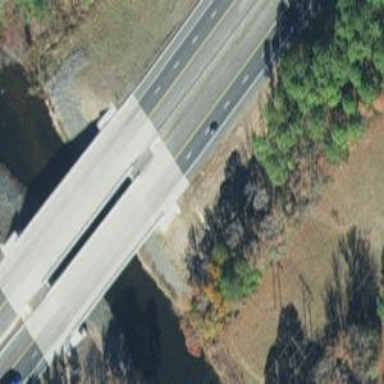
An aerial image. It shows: Beam-structured bridge on motorway.